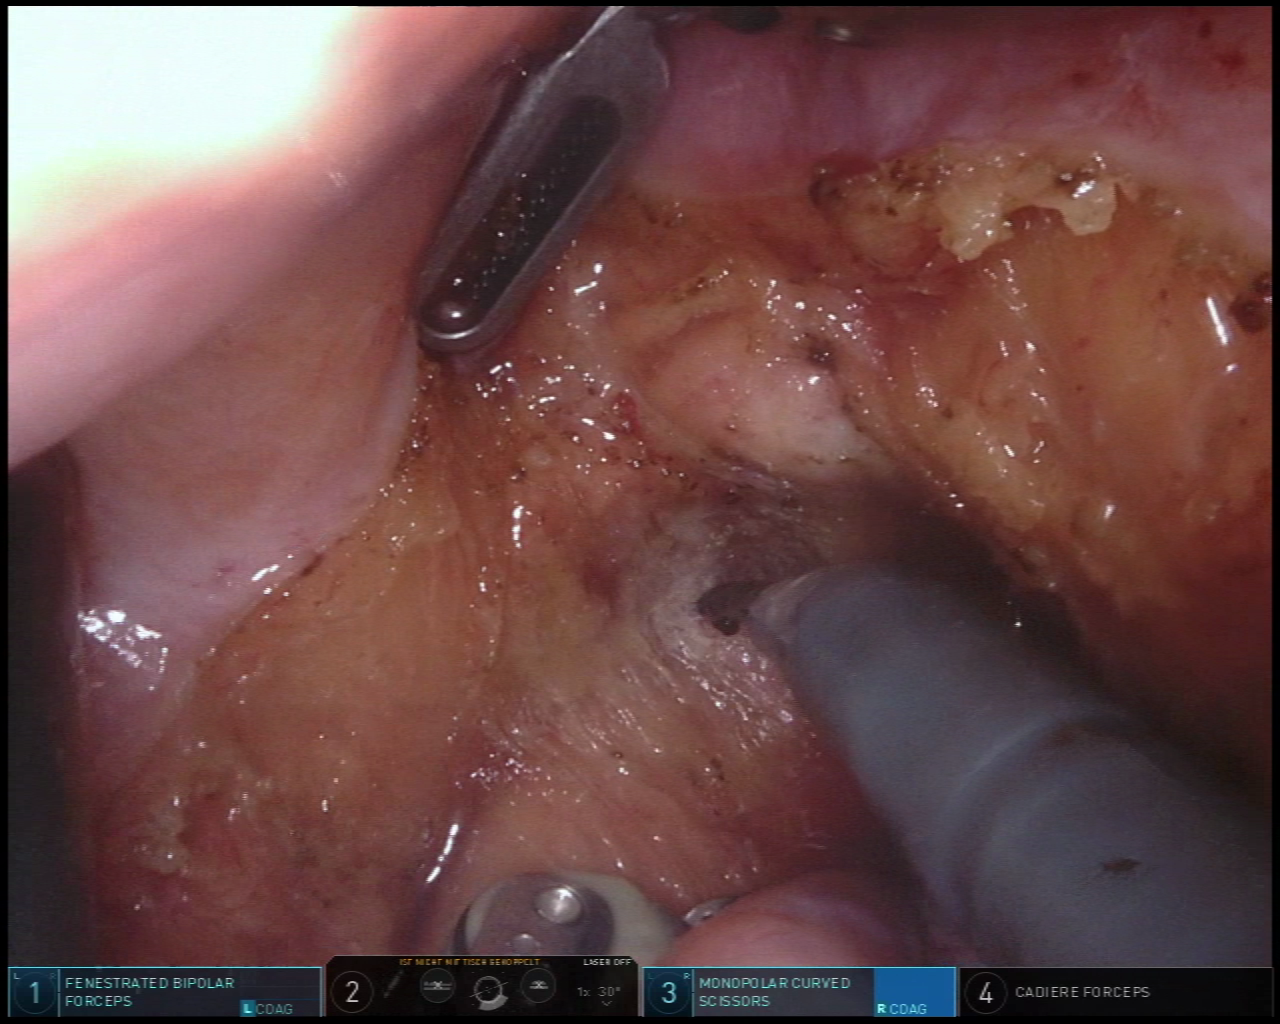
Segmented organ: vesicular_glands
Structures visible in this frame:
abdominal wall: no
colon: no
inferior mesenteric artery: no
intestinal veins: no
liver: no
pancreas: no
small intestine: no
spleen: no
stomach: no
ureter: no
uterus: no
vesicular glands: yes